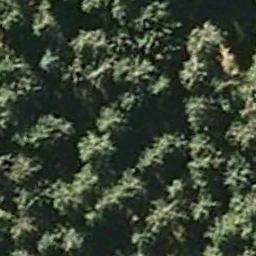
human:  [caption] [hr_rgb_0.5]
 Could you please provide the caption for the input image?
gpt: The forest is so dense that it is almost impervious to light .

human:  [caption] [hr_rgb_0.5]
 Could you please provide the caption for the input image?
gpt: The forest is full of green trees .

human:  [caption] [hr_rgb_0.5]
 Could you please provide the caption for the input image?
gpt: Many exuberant trees are in a forest and the leaves cast a black shadow .

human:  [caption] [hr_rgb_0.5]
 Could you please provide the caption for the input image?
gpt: The forest has a lot of randomly arranged green trees .

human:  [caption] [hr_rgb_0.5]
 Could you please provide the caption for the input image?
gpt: A forest with many green trees .